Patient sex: F
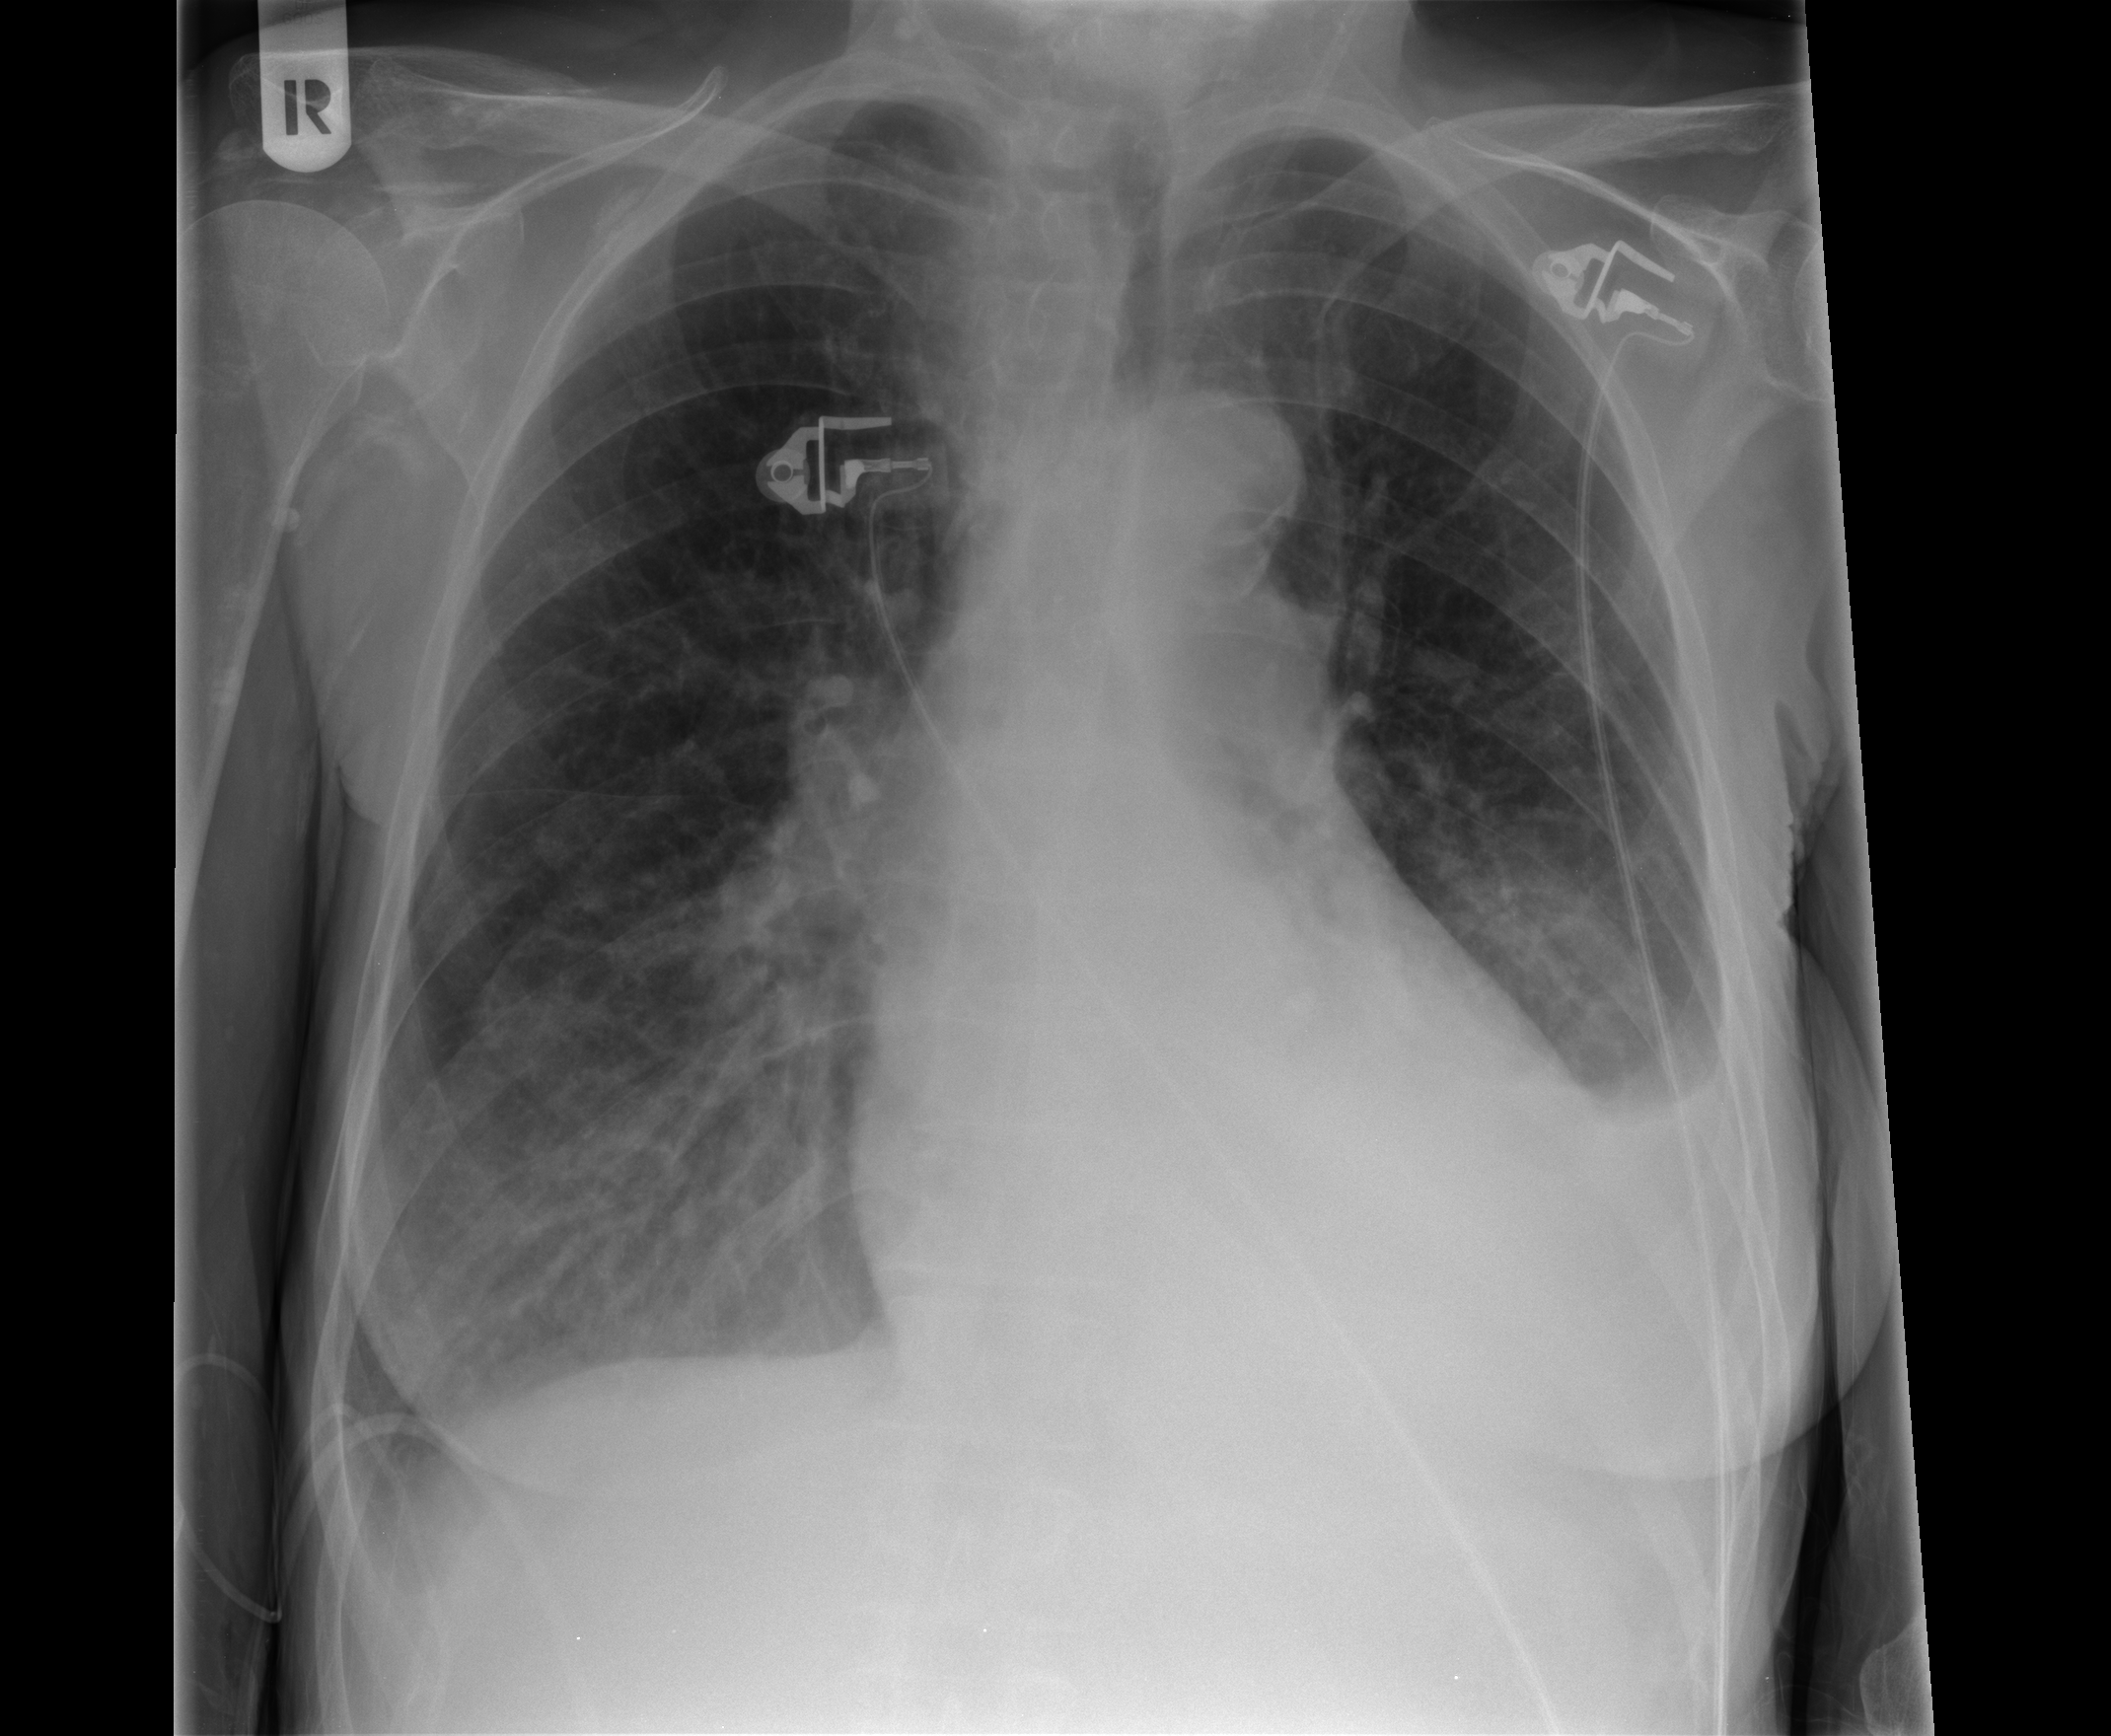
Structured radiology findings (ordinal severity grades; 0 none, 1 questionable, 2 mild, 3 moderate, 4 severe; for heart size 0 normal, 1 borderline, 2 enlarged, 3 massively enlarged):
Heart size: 2
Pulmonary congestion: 1
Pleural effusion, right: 1
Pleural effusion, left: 3
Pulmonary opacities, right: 0
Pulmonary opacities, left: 0
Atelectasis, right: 2
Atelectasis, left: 3